Interaction volume radius: 5 \u00c5
Interaction volume height: 15 \u00c5
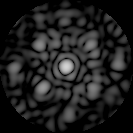
Disorder parameter: 0.5655